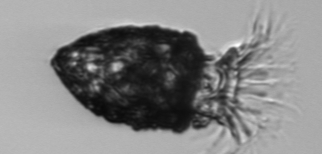
Label: Stenosemella_pacifica